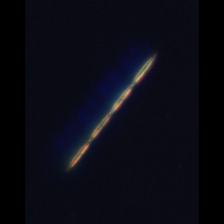
Taxon: Psuedo-nitzschia
Group: Diatoms